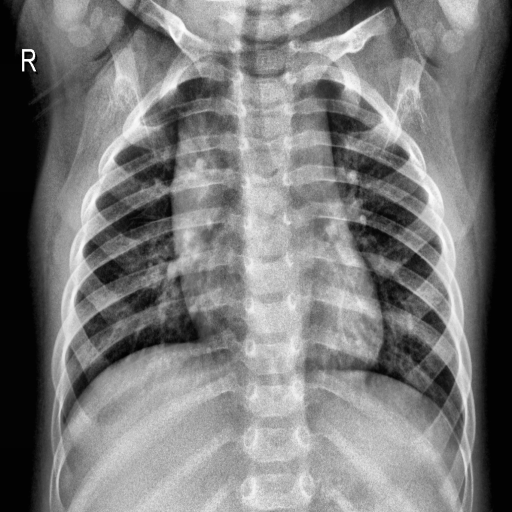
Finding: NORMAL